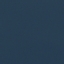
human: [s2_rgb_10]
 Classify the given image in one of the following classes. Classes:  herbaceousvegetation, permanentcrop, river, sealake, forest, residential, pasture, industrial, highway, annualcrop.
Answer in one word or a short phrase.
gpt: SeaLake